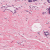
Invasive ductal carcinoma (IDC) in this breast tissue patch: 0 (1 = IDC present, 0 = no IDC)